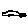
Label: car